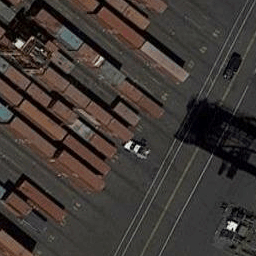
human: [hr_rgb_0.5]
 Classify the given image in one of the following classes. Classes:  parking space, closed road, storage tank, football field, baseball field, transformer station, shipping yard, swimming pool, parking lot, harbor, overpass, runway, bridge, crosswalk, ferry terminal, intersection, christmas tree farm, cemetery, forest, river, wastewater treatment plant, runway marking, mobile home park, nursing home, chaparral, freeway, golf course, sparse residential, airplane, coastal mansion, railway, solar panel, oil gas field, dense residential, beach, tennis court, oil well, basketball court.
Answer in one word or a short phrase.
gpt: shipping yard